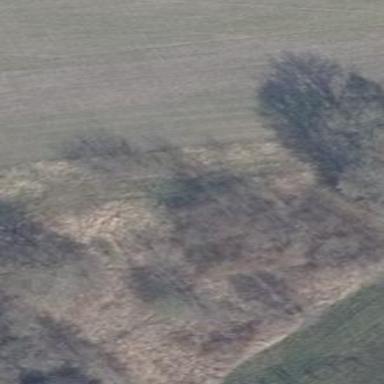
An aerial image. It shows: Area covered with grass.